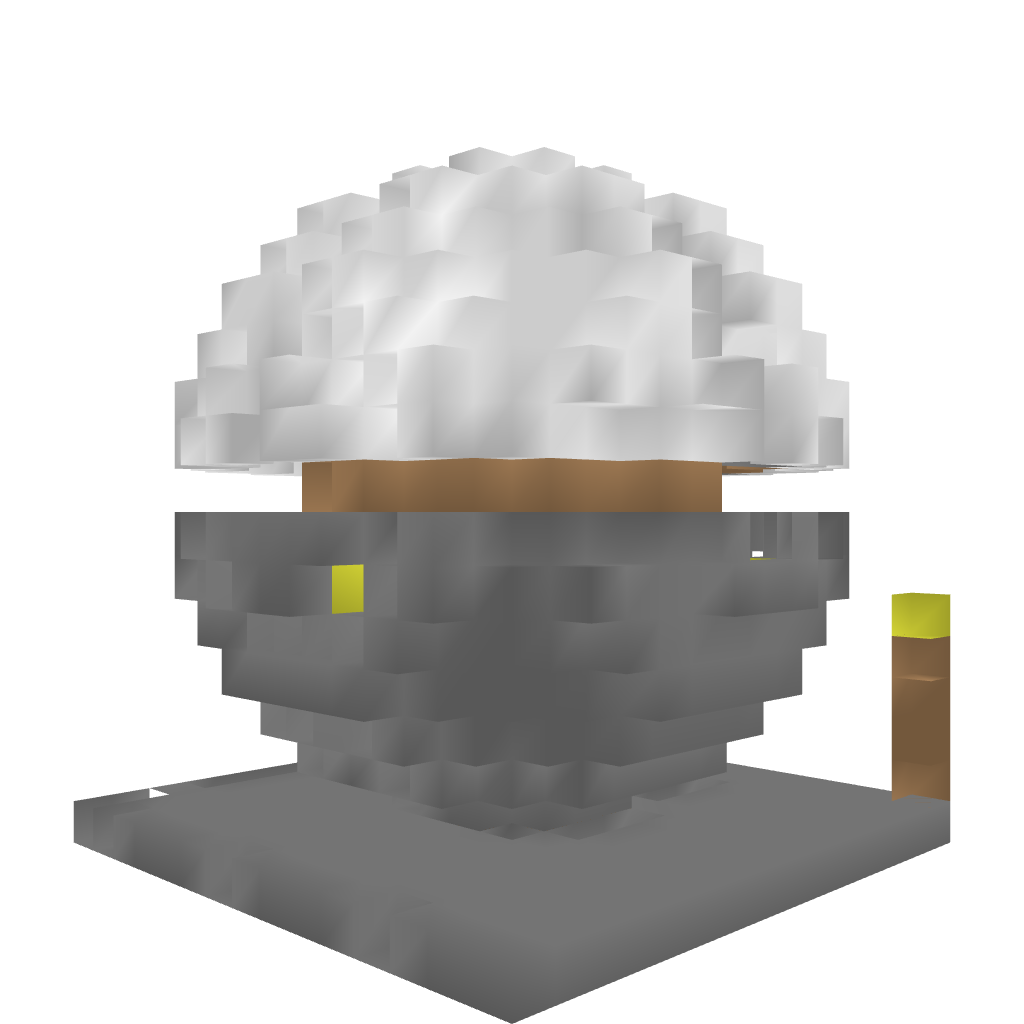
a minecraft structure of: Sphere House good quality